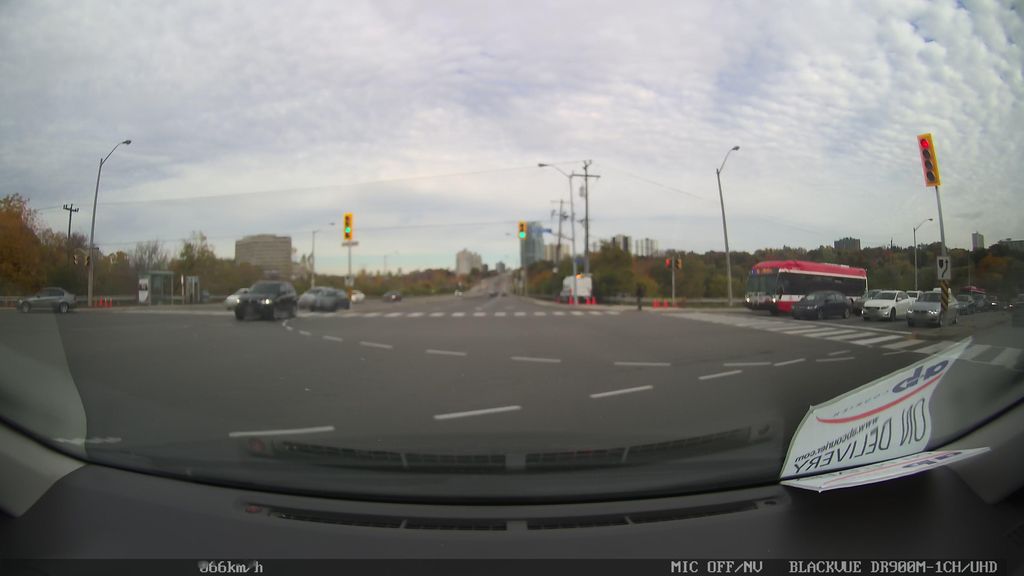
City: toronto